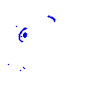
Particle: electron